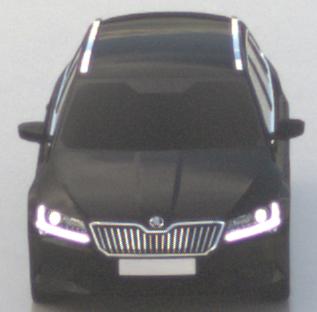
Make: Skoda
Model: Superb Combi 1.4 TSI
Detailed model: Superb (III) Combi
Model produced from: 2015/09
Model produced until: 2018/06
Doors: 5
Color: black
Road condition: wet road
Daytime: morning or afternoon
Contrast: low contrast